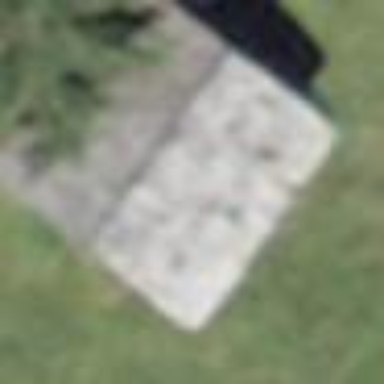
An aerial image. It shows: Building with tiled roof.